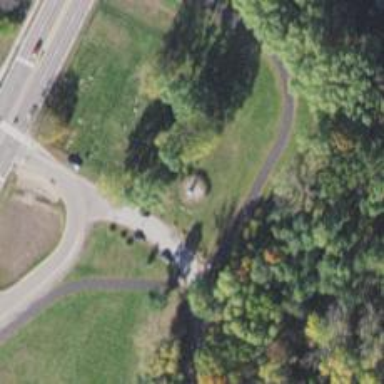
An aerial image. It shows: Memorial site with historic significance.